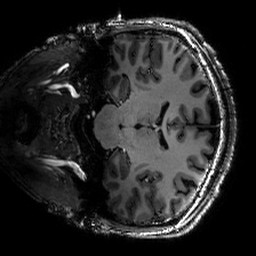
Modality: T1w
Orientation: coronal
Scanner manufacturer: siemens
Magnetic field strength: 6.98 T
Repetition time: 2.5 s
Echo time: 0.00288 s